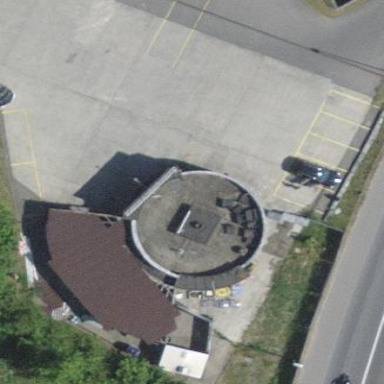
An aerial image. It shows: Nightclub building.